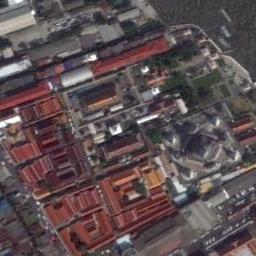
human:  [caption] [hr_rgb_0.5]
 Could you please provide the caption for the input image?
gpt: Half of the roof of this palace is red .

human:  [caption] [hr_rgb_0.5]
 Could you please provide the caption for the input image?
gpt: The palace has some red palaces and other palaces .

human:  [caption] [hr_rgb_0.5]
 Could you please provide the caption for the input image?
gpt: There are several trees near the palace .

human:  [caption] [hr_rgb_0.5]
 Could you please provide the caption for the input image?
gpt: The palace is surrounded by buildings .

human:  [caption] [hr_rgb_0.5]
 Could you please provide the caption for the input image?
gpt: There are some red buildings in the palace .